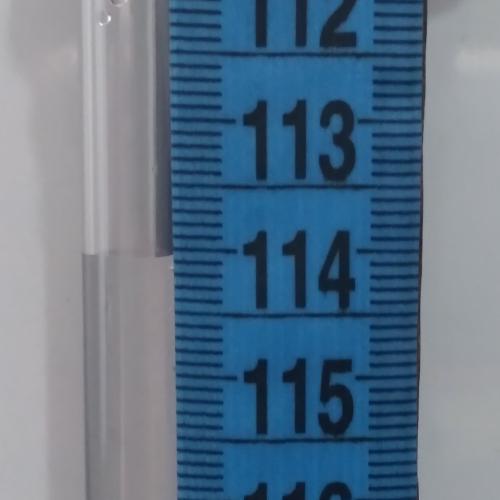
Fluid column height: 114.1 cm